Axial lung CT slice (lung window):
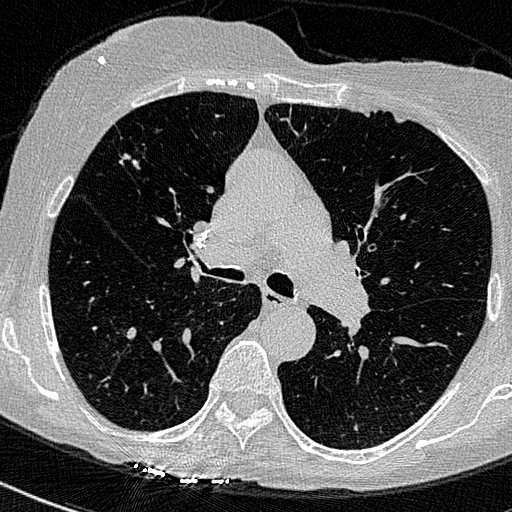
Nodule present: no